Question: After sending a form, I want to "clean it up" but unselecting the previous selected option.
This is the radio set:
'''
<div class="btn-group" id="btnRadio" data-toggle="buttons">
<label class="btn btn-default btn-sm">
<span style="color: green;">
<i class="fas fa-smile-beam"></i>
</span>
<input type="radio" name="radio1" id="idRadioBien"> Bien
</label>
<label class="btn btn-default btn-sm">
<i class="far fa-meh"></i>
</span>
<input type="radio" name="radio1" id="idRadioNormal"> Normal
</label>
<label class="btn btn-default btn-sm">
<span style="color: Tomato;">
<i class="fas fa-sad-tear"></i>
</span>
<input type="radio" name="radio1" id="idRadioMal"> Mal
</label>
</div>
'''
I can't get to "unselect" the chosen radio by the user.
After checking other Stack Overflow questions, I've tried "refreshing" the set with something like:
'''
$('input:radio')
.removeAttr('checked')
.removeAttr('selected')
.button("refresh");
'''
but still no luck. It stays selected like this:

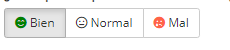
Answer: When you click on any radio button then 'active' class is added to its .So , to remove checked from radios you also need to remove that 'active' class from label tag.
:
'''
$(document).ready(function() {
$('[data-toggle="buttons"] :radio').prop('checked', false); //remove checked if any
$('[data-toggle="buttons"] label').removeClass('active'); //remove active class from label
})
'''
'''
<link rel="stylesheet" href="https://maxcdn.bootstrapcdn.com/bootstrap/3.3.7/css/bootstrap.min.css">
<link rel="stylesheet" href="https://cdnjs.cloudflare.com/ajax/libs/font-awesome/5.15.3/css/all.min.css" integrity="sha512-iBBXm8fW90+nuLcSKlbmrPcLa0OT92xO1BIsZ+ywDWZCvqsWgccV3gFoRBv0z+8dLJgyAHIhR35VZc2oM/gI1w==" crossorigin="anonymous" referrerpolicy="no-referrer"
/>
<link rel="stylesheet" href="https://cdnjs.cloudflare.com/ajax/libs/font-awesome/5.15.3/css/fontawesome.min.css" integrity="sha512-OdEXQYCOldjqUEsuMKsZRj93Ht23QRlhIb8E/X0sbwZhme8eUw6g8q7AdxGJKakcBbv7+/PX0Gc2btf7Ru8cZA==" crossorigin="anonymous" referrerpolicy="no-referrer"
/>
<div class="btn-group" id="btnRadio" data-toggle="buttons">
<label class="btn btn-default btn-sm active">
<span style="color: green;">
<i class="fas fa-smile-beam"></i>
</span>
<input type="radio" name="radio1" id="idRadioBien" checked> Bien
</label>
<label class="btn btn-default btn-sm">
<span style="">
<i class="far fa-meh"></i>
</span>
<input type="radio" name="radio1" id="idRadioNormal"> Normal
</label>
<label class="btn btn-default btn-sm">
<span style="color: Tomato;">
<i class="fas fa-sad-tear"></i>
</span>
<input type="radio" name="radio1" id="idRadioMal"> Mal
</label>
</div>
<script src="https://code.jquery.com/jquery-3.1.0.js"></script>
<script src="https://maxcdn.bootstrapcdn.com/bootstrap/3.3.7/js/bootstrap.min.js"></script>
'''